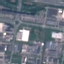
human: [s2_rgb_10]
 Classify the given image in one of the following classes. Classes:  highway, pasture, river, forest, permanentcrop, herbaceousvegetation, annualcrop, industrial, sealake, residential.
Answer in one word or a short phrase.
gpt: Industrial